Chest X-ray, PA view. Patient: 29 years old, sex F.
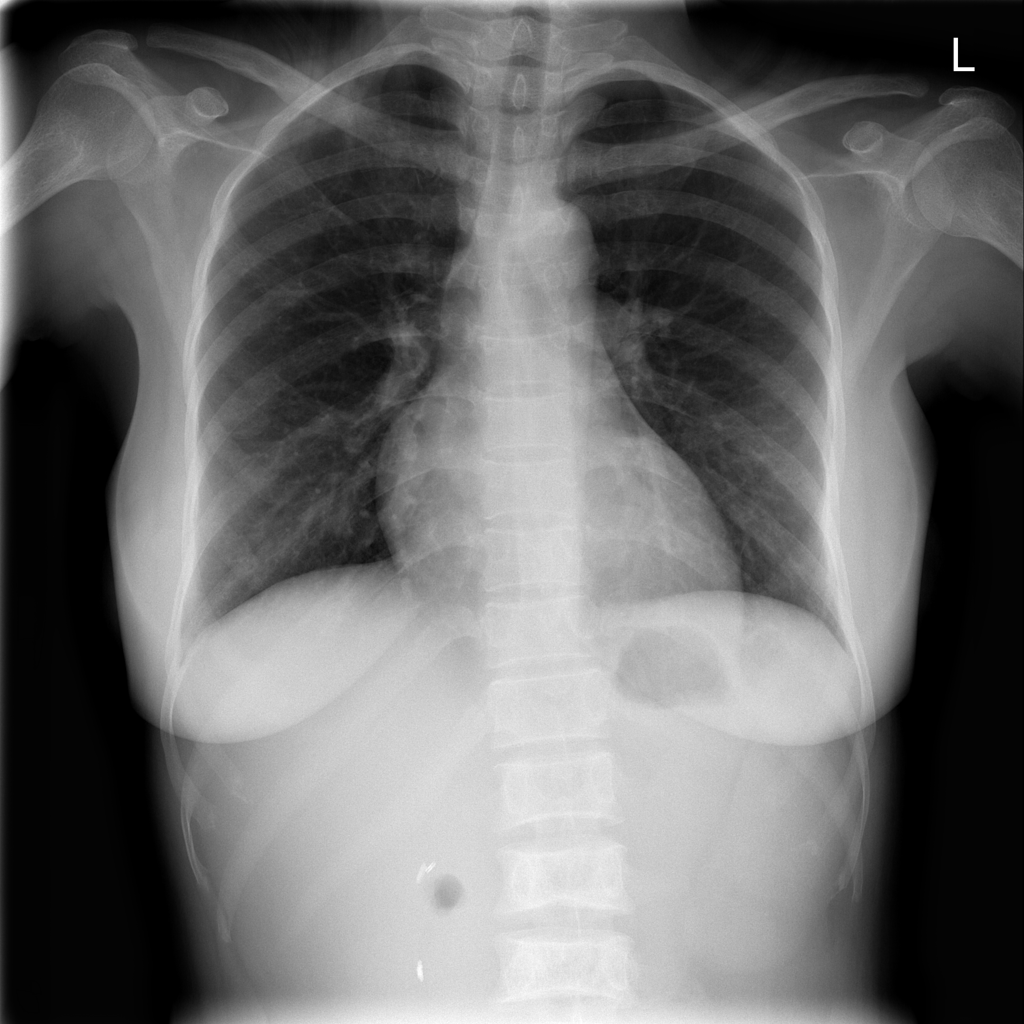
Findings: No Finding